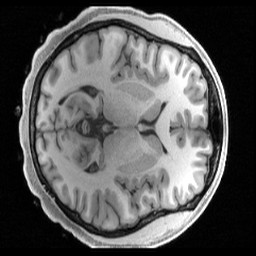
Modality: T1w
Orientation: axial
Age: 20
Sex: female
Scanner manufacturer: siemens
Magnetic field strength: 3 T
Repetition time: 2.4 s
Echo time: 0.00231 s